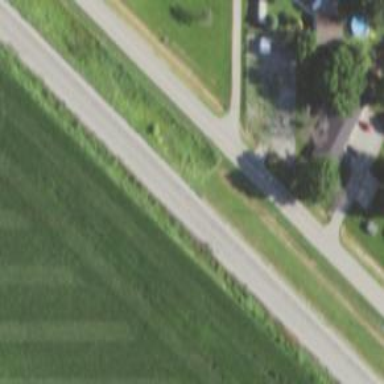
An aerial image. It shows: Tertiary road.